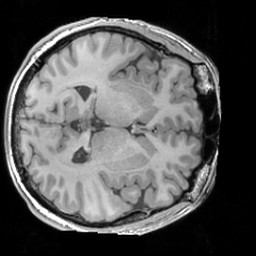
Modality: T1w
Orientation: axial
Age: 31
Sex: male
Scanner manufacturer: siemens
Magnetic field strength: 3 T
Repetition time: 1.63 s
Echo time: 0.00311 s